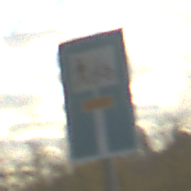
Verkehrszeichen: SackgasseRadverkehrFussgaengerDurchlaessig
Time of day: MorningAfternoon
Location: Outdoor (Suburban)
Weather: PartlyCloudy
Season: NotSpecified
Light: Natural